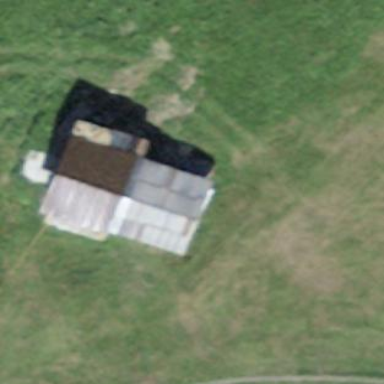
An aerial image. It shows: Rural barn.